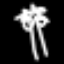
Label: palm tree